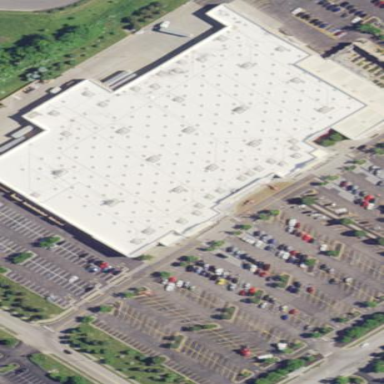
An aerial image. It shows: Supermarket building.